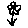
Label: flower